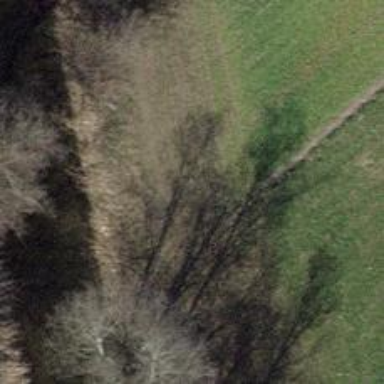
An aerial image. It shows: Grass track with grade5 tracktype.